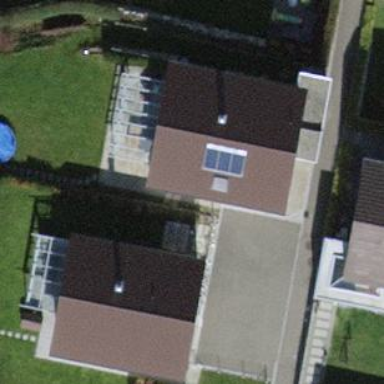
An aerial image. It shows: Detached building.